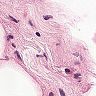
Metastatic tissue present: no